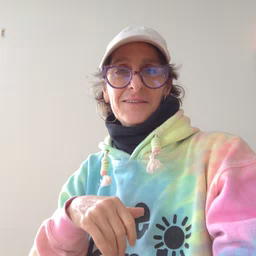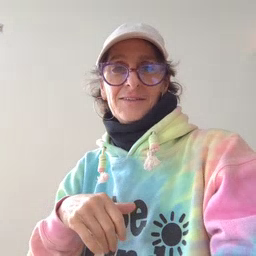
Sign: girl